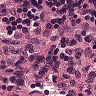
Metastatic tissue present: no